Question: I want to make an app with HTML and Javascript. I am not master at these. So I need a bit of help. The image of the app

Now what I want is when I will click on any place inside orange area the number in middle will increase by 1. How can I do that using javascript. My code is given below:
'''
<html>
<head>
<title>Tabjih</title>
<style>
html,
body,
.container {
height: 100%;
margin: 0;
padding: 0;
}
.container {
display: flex;
align-items: center;
justify-content: center;
background-color: orange;
}
p {
font-size: 200px;
}
</style>
</head>
<body>
<div class="container">
<p id="text">0</p>
</div>
</body>
</html>
'''
Please suggest me javascript code needed to add to this to achieve wht i want.
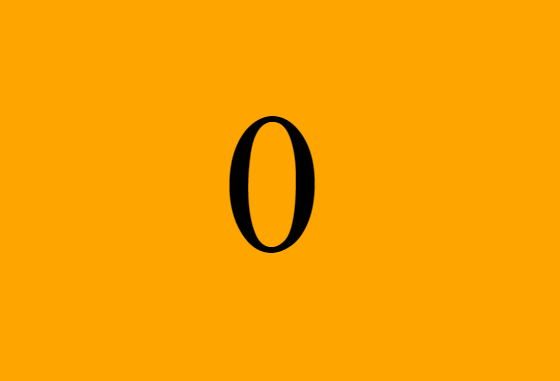
Answer: 1. Bind click event listener on the container element using addEventListener
2. Get the current value from the text element
3. Cast the value to integer using parseInt()
4. Increment the value by one
5. Update the value in text element
'''
document.addEventListener("DOMContentLoaded", function() {
document.getElementById('container').addEventListener('click', function() {
// Get the current value from the element
var value = parseInt(this.innerText, 10) || 0;
// increment the value by one, and update it in DOM
document.getElementById('text').innerText = ++value;
return false;
});
});
'''
'''
html,
body,
.container {
height: 100%;
margin: 0;
padding: 0;
}
.container {
display: flex;
align-items: center;
justify-content: center;
background-color: orange;
}
p {
font-size: 200px;
}
'''
'''
<html>
<head>
<title>Tabjih</title>
</head>
<body>
<div id="container" class="container">
<p id="text">0</p>
</div>
</body>
</html>
'''